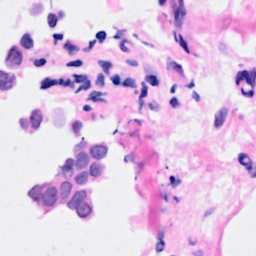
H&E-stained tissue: Breast